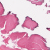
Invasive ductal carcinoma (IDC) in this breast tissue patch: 0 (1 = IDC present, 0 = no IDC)